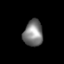
Tissue: lung
Cell type: Epithelial cells
Senescence score: 0.1784
Nuclear area (px): 497
Mean DAPI intensity: 124.746